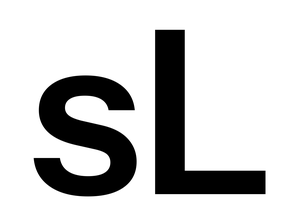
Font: InstrumentSans_SemiBold